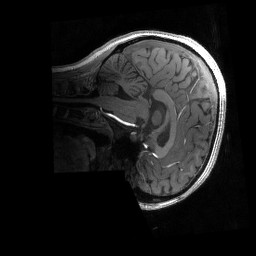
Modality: T1w
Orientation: sagittal
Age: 27
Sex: female